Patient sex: M
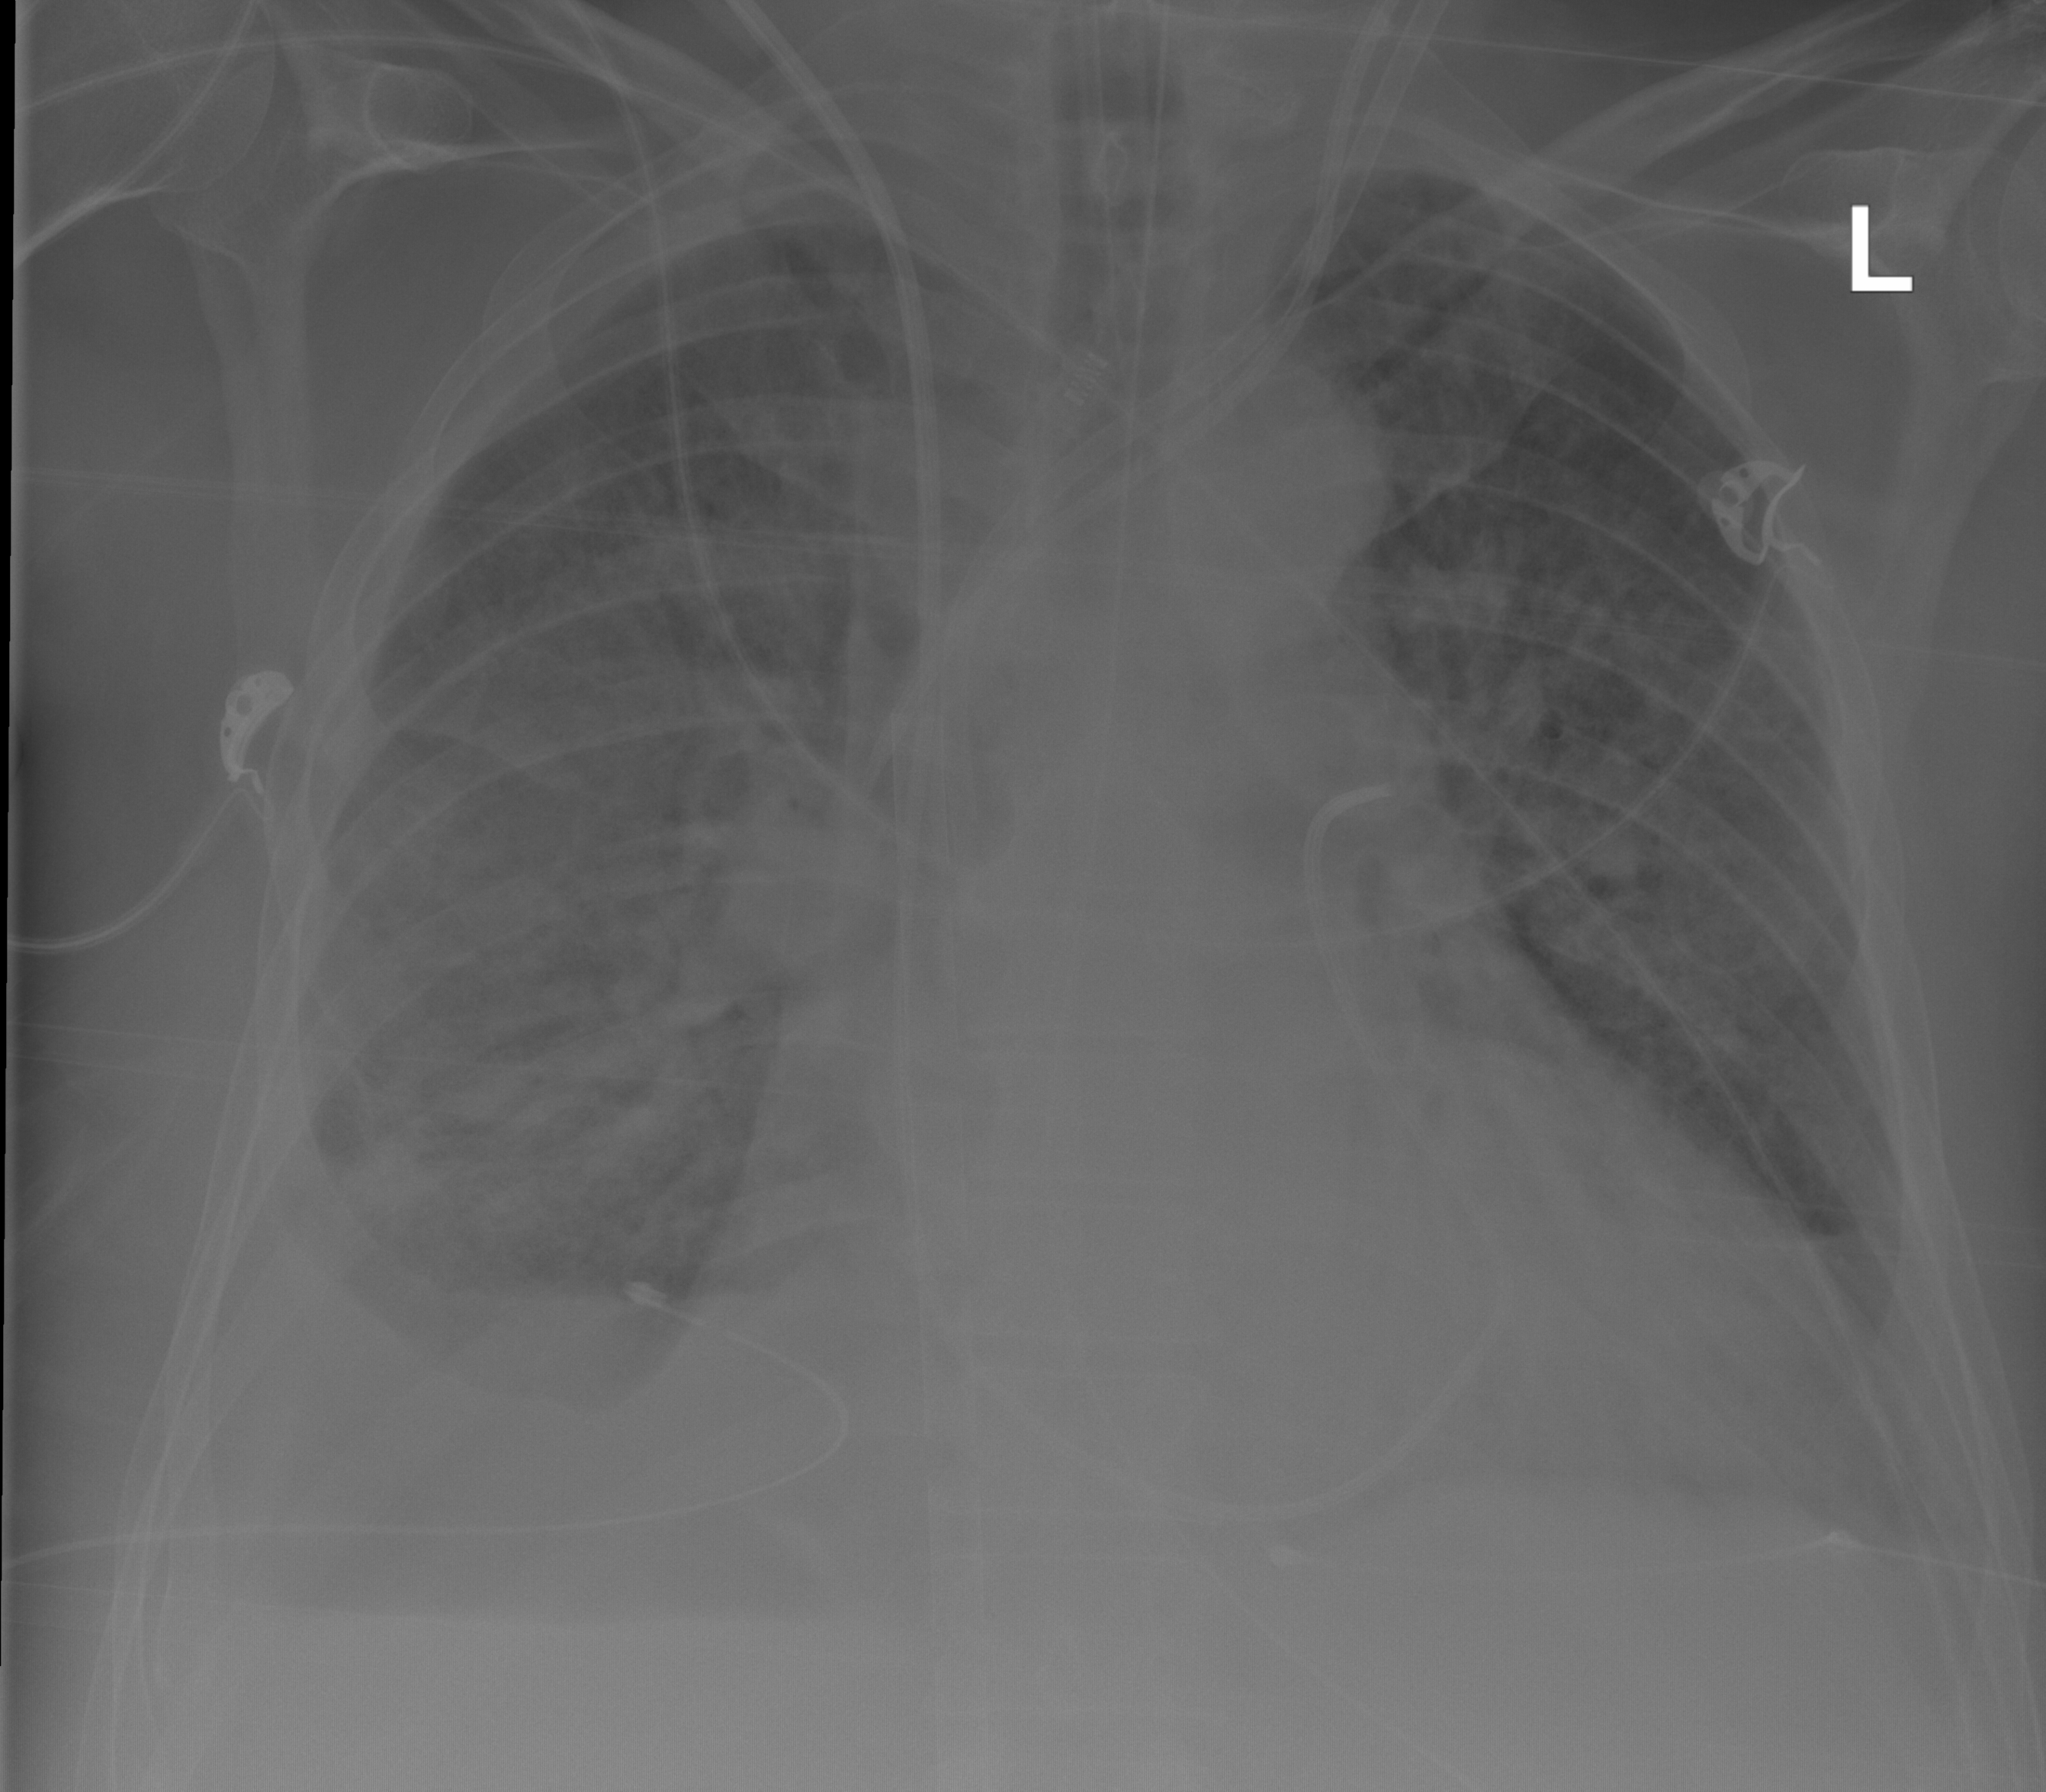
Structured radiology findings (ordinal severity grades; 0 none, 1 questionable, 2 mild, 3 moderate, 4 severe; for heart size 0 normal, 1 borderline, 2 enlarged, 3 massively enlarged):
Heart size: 2
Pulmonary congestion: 0
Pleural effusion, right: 2
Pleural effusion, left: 2
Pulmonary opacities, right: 3
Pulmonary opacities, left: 3
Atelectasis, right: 2
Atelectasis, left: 2